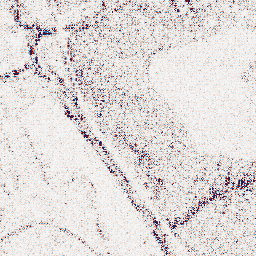
Category: wavelet
Decomposition family: wavelet_dwt
Decomposition parameters: wavelet: coif2
level: 1
Upsampling method: bspline
Upsampling parameters: scale: 8
Upsampling scale: 8